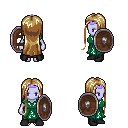
a pixel art fantasy rpg character, female body template, dark elf, purple skin, sash dress, robe skirt, blonde extra-long hairstyle, purple tiara, black shoes, shield, four views (front, back, left, right), 2x2 character sprite sheet, small pixel art, hard edges, no anti-aliasing